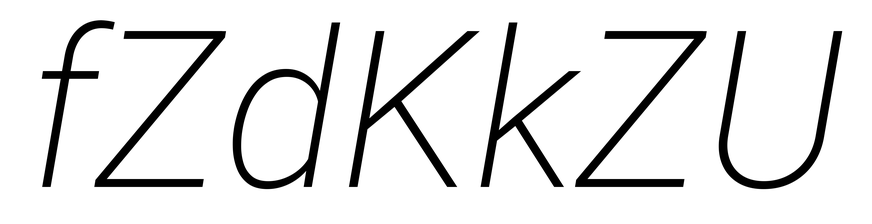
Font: Roboto-Italic_ExtraLight_Italic